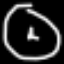
Label: clock